Field crop: maize
Growth stage: 2
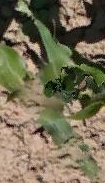
Species: maize